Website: home-depot
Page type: delivery-shipping
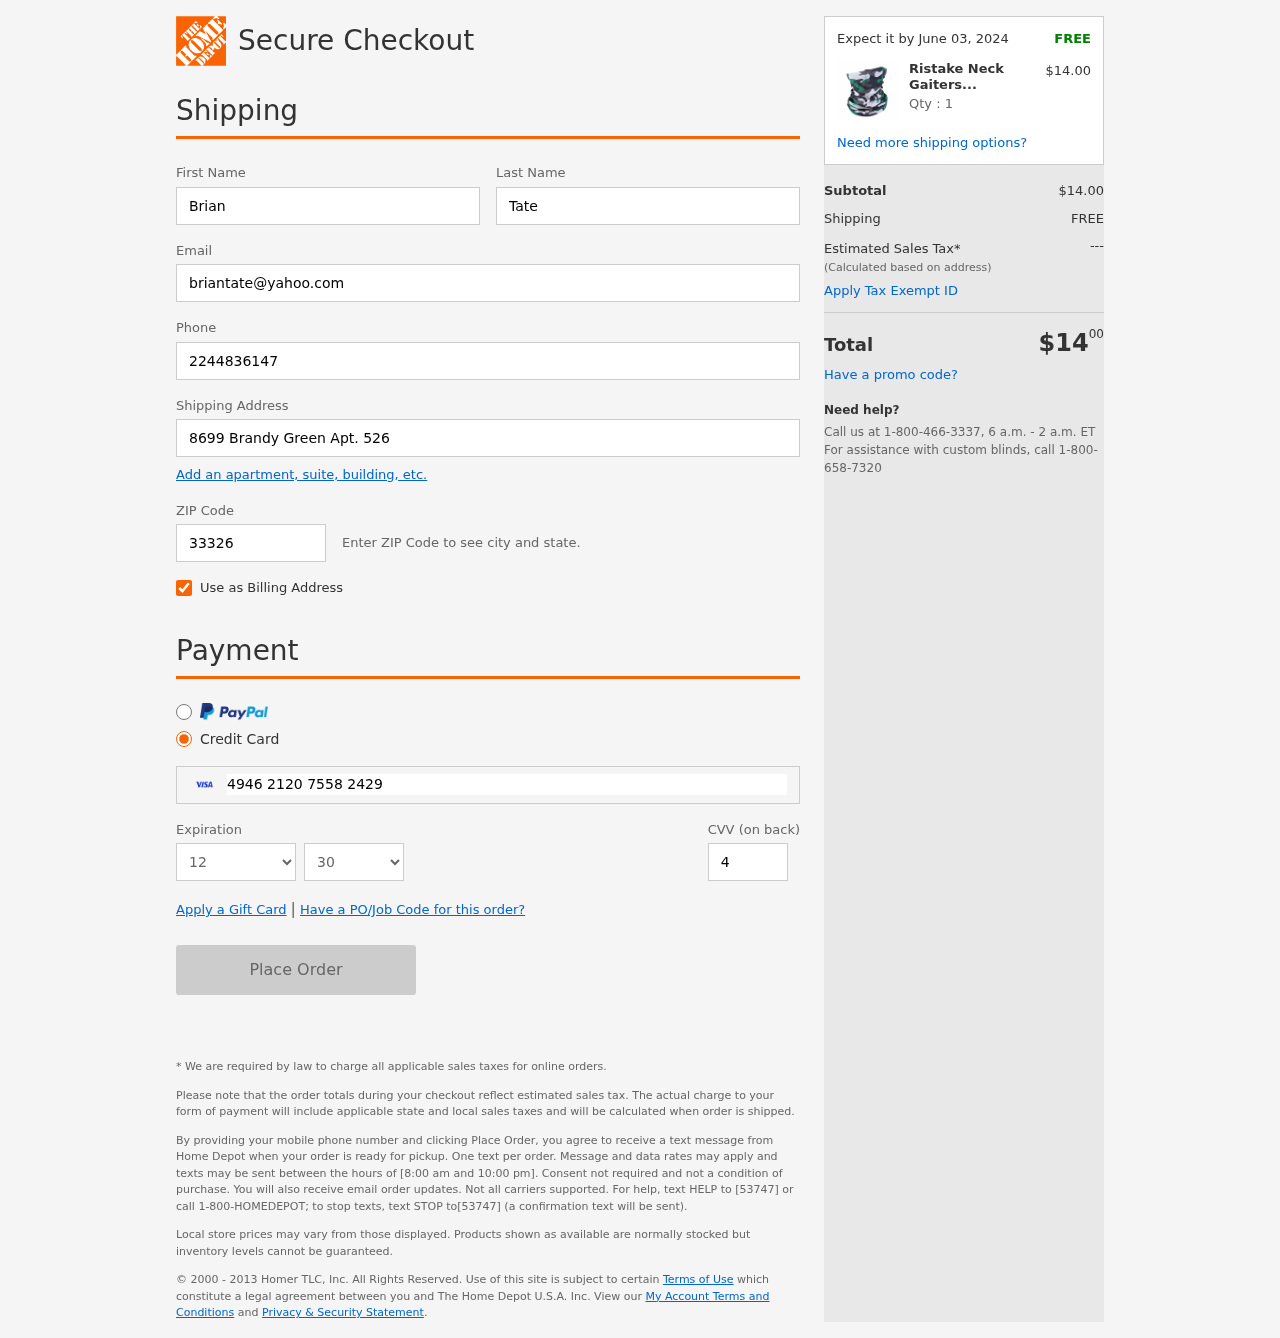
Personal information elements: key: PII_CARD_CVV
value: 458
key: PII_CARD_EXPIRY_MONTH
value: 12
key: PII_CARD_EXPIRY_YEAR
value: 30
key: PII_CARD_NUMBER
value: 4946 2120 7558 2429
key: PII_EMAIL
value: briantate@yahoo.com
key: PII_FIRSTNAME
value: Brian
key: PII_LASTNAME
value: Tate
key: PII_PHONE
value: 2244836147
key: PII_POSTCODE
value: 33326
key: PII_STREET
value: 8699 Brandy Green Apt. 526
Product elements: key: PRODUCT1_NAME
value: Ristake Neck Gaiters, Face Bandana Neck Gaiter Face Scarf Balaclava for Sun Dust Wind, 1 Pack, Multi
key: PRODUCT1_PRICE
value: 14
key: PRODUCT1_QUANTITY
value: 1
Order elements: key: ORDER_DELIVERY_DATE
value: Expect it by June 03, 2024
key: ORDER_SUBTOTAL
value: $14.00
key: ORDER_SHIPPING_COST
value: FREE
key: ORDER_TOTAL
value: $1400